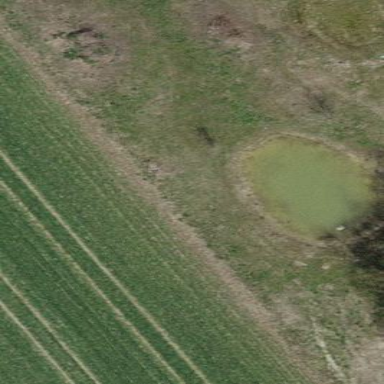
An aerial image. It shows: Serene pond surrounded by nature.